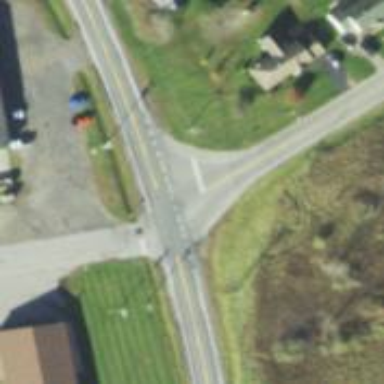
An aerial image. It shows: Road with stop sign.